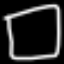
Label: square